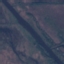
Land use / land cover class: River